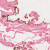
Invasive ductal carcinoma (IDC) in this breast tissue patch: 0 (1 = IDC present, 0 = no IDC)